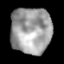
Tissue: lung
Cell type: Myeloid cells
Senescence score: 0.2247
Nuclear area (px): 1851
Mean DAPI intensity: 159.246